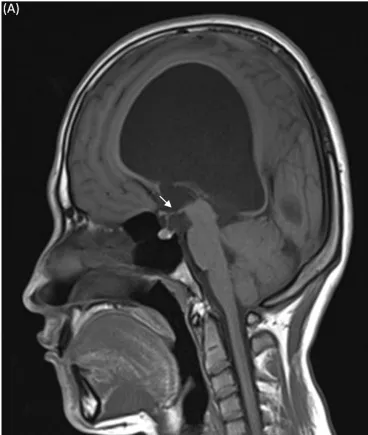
MRI images of the patient's head. . (A) T1-weighted sagittal view.
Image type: radiology (mri)